Question: what I intend to do is following. I have a 'div#sidebar' with specific width on the right. This sidebar 'div' takes up place on the right. What I now want to do is to apply the remaining width to another 'div#left' on the left of sidebar.
But it does not work properly, since the 'div' under the sidebar 'div'. I want the 'div' to be '100% width' to the margin of sidebar. Not the whole side.
I made an image to explain it better:

Following is the css i currently have:
'''
#sidebar {
height: 100%;
width: 342px;
float:right;
}
#left {
float: left;
width: 100%;
height: 100%;
}
'''
Hope you get my point. Thanks
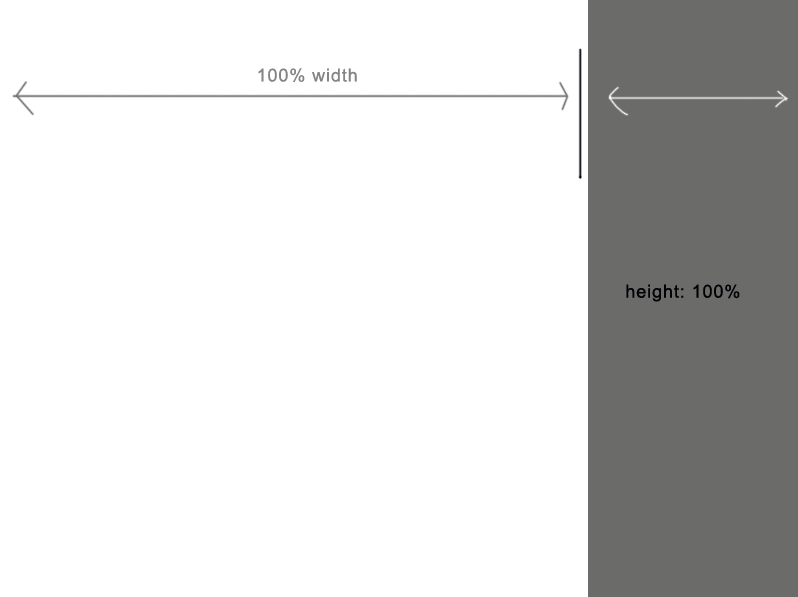
Answer: You can absolutely position the '#left' content using 'left:0', 'right: width of sidebar' inside a 'relative' container. So you'll have better browser support...
HTML
'''
<div id='container'>
<div id='left'></div>
<div id='sidebar'></div>
</div>
'''
css
'''
html, body {
height:100%;
}
#container{
position:relative;
height:100%;
}
#left {
position:absolute;
left:0;
right:342px;
height: 100%;
}
#sidebar {
width: 342px;
height: 100%;
float:right;
}
'''
<URL>